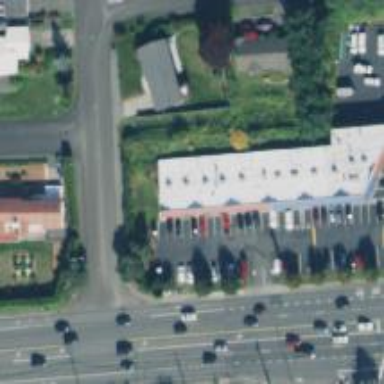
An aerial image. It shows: Healthcare clinic.